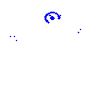
Particle: pion